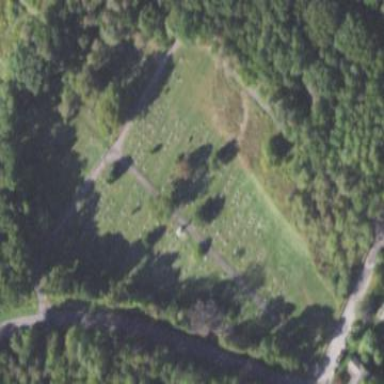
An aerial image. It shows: Cemetery.